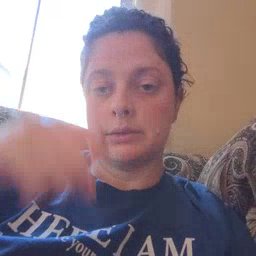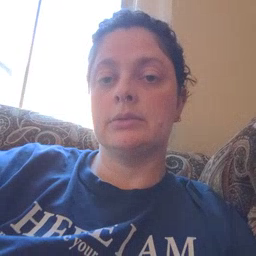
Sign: because